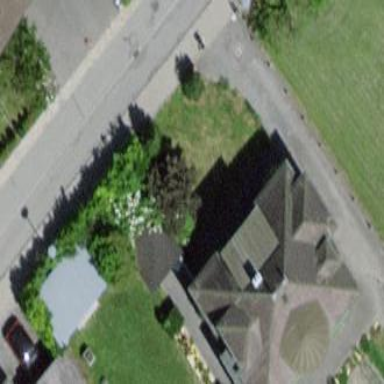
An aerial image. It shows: Detached building with hipped roof.